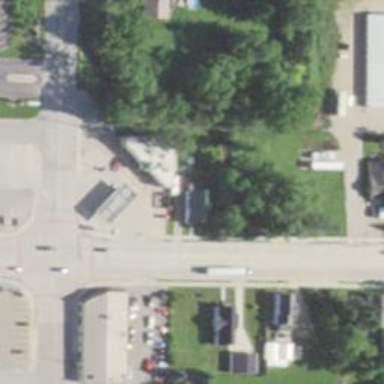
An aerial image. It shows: Convenience shop.